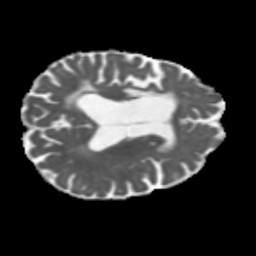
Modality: MD
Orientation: axial
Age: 63
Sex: female
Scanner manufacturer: siemens
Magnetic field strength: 3 T
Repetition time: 5.47 s
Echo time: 0.0854 s